Field crop: maize
Growth stage: 2
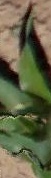
Species: maize